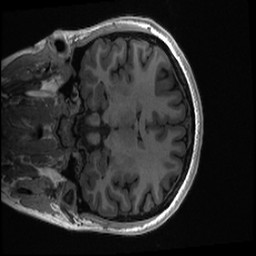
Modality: T1w
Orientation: coronal
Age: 19
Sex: female